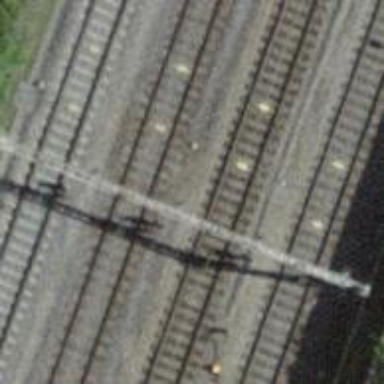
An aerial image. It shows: Railway signal.